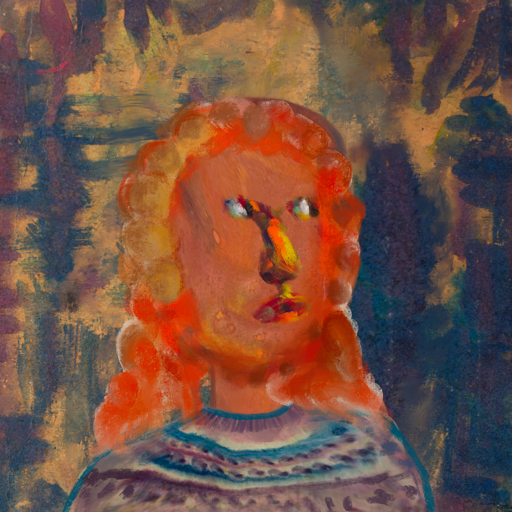
Background: InTheSun, Head And Neck Side: Mother_And_Son_Son, Face Side: An_Impression, Bust: HillGirl, Hair Side: Rupkatha, Head Accessory: Blank, Second Necklace: Blank, Necklace: Blank, Baby: Blank